Question: So I used <URL> source code to build my telegram bot in GAS, and also used message handler to grab 'message.message.chat.id' in a Google spreadsheet
1. remove the duplicated chat_ids, because it repeated itself in every time a user sends a message
2. send a message to those chat_ids
I used this function, it worked fine but the problem is it will be nightmare to change the 'chat_id' value manually!
'''
function SendTest() {
var token = "xxx";
var telegramUrl = "https://api.telegram.org/bot" + token;
var url = telegramUrl + "/sendMessage?chat_id=xxx&text=Hello+World";
var response = UrlFetchApp.fetch(url);
Logger.log(response.getContentText());
}
'''
and here is a photo of how my spreadsheet looks like

"as you see there is a duplicated 'chat_id's like in row 3,4,5 I just want one of them, so when I send them a message it doesn't send several times - what I want number 1"
and this the message handler that I used
'''
function saveMessage(message) {
let file = SpreadsheetApp.openById(sheetLogId);
// first tab of the file
let sheet = file.getSheets()[0];
// get last row
let lastRow = sheet.getLastRow() + 1;
sheet.setActiveSelection('A' + lastRow).setValue(Date(message.message.date)); // date
sheet.setActiveSelection('B' + lastRow).setValue(message.message.chat.id); // chat id
sheet.setActiveSelection('C' + lastRow).setValue(message.message.from.username); // username
sheet.setActiveSelection('E' + lastRow).setValue(message.message.text); // message
sheet.setActiveSelection('D' + lastRow).setValue(message.message.chat.first_name+ " " + message.message.chat.last_name); // message
}
'''
so I used Nikko J. editd function saveMessage(message) to help my first problem (no more duplicated chat_id!)
after that I had found <URL> form that talked about Retrieve Rows, so I used it to select all the chat_id form the spreadsheet and loop it in my send text function
and it represntet here :
'''
function sendtext(){
var rows = SpreadsheetApp.getActiveSheet().getDataRange().getValues();
var botSecret = "the bot token";
rows.forEach(function(row, index) {
Logger.log(row[1] + ":" + index)
var id = row[1];
UrlFetchApp.fetch("https://api.telegram.org/bot" + botSecret + "/sendMessage?text=" + "the text that you want " + "&chat_id=" + id + "&parse_mode=HTML");
});
}
'''
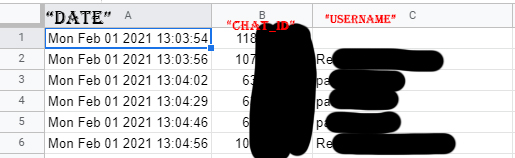
Answer: ## Problem:
- - 'UrlFetchApp.fetch()'
'''
function sendMessage(body ,chatId){
var botSecret = "xxx";
var response = UrlFetchApp.fetch("https://api.telegram.org/bot" + botSecret + "/sendMessage?text=" + encodeURIComponent(body) + "&chat_id=" + chatId + "&parse_mode=HTML");
}
function testFunction(){
var message = {
message : {
date: "01/01/20",
text: "This is jus a random text",
chat: {
first_name: "FNAME",
last_name: "LNAME",
id: 1234
},
from: {
username: "abcd"
}
}
}
saveMessage(message);
}
function saveMessage(message) {
let file = SpreadsheetApp.getActiveSpreadsheet();
// first tab of the file
let sheet = file.getSheets()[0];
// get last row
let lastRow = sheet.getLastRow() + 1;
var newArr = [];
//insert data into array. By using this, we can use setValues() and lessen the API calls
newArr.push(Date(message.message.date));
newArr.push(message.message.chat.id);
newArr.push(message.message.from.username);
newArr.push(message.message.text);
newArr.push(message.message.chat.first_name+ " " + message.message.chat.last_name);
//get all chat ids in sheets
var ids = sheet.getRange('B1:B').getValues().filter(val => val != "");
//convert chat ids array into 1 dimensional array so we can easily use Array.includes()
var newArr2 = [].concat(...ids);
//check if message.message.chat.id exists in the list
if(!newArr2.includes(message.message.chat.id)){
//update sheet and message user if chat id does not exists in sheet
sheet.getRange(lastRow,1, 1, newArr.length).setValues([newArr]);
var message = "Hello world";
sendMessage(message, message.message.chat.id)
}
}
'''
## References:
- <URL>